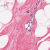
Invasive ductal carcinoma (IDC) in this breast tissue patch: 0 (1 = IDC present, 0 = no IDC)